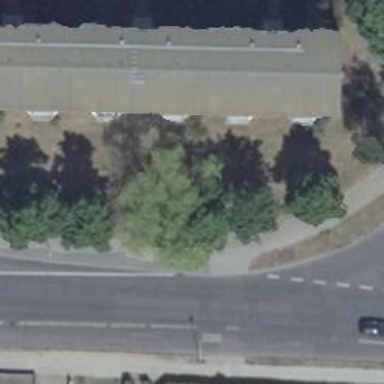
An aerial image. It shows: Row of broadleaved trees.